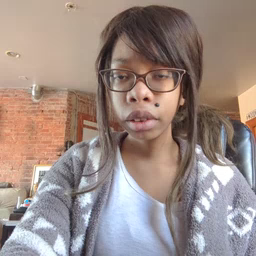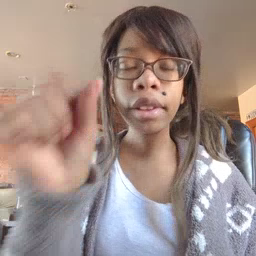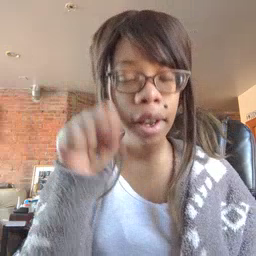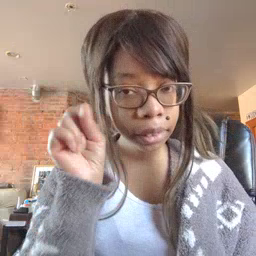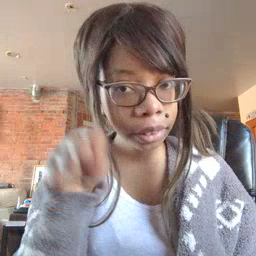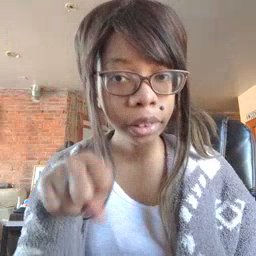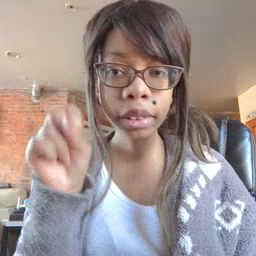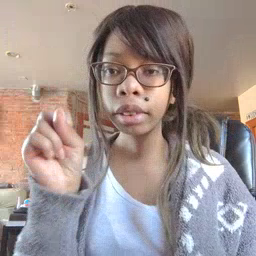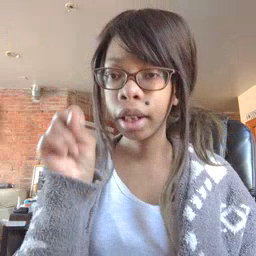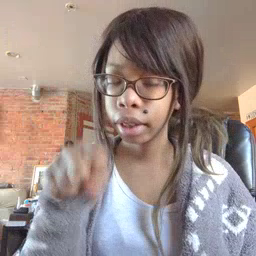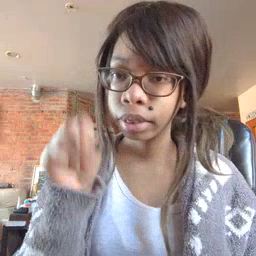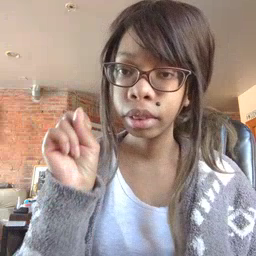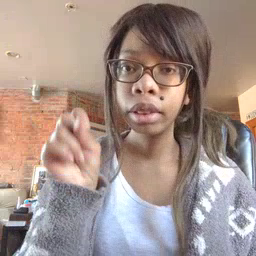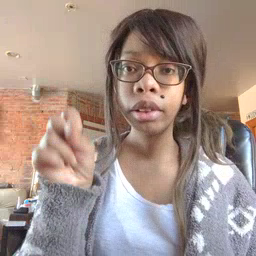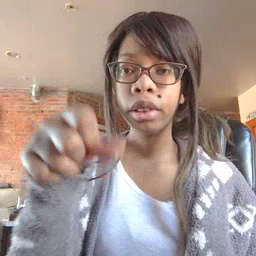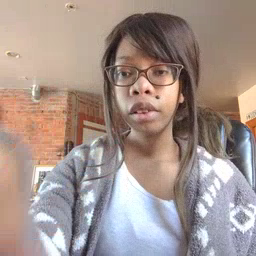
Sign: yes